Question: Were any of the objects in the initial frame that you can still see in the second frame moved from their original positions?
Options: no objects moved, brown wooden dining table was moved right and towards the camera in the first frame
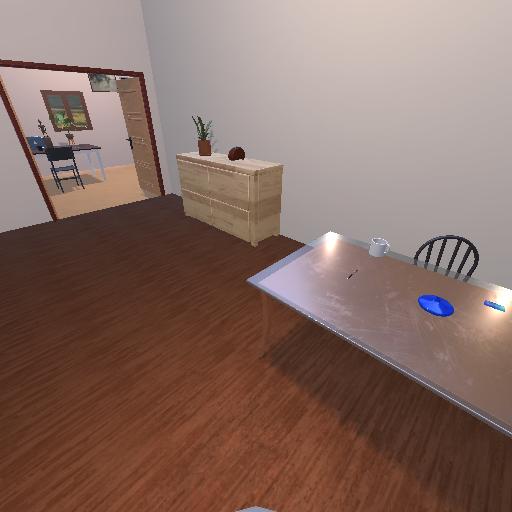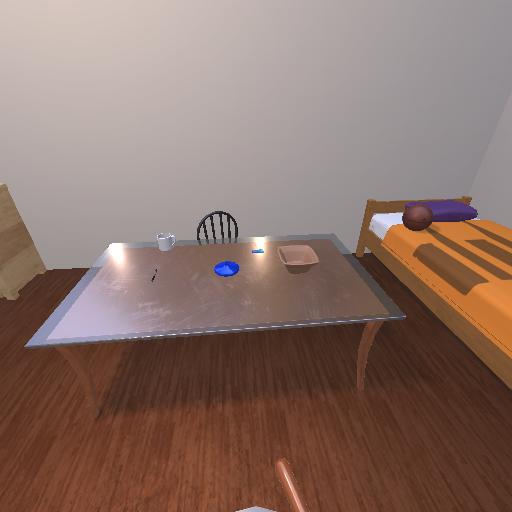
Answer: no objects moved